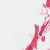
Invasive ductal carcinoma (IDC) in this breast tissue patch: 0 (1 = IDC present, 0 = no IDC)